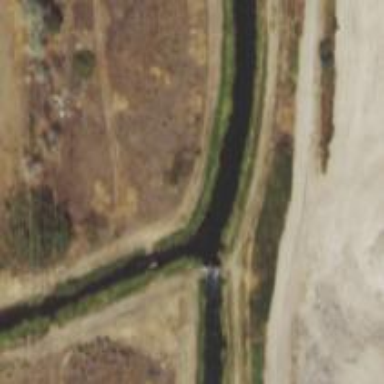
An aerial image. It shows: Canal.